Field crop: maize
Growth stage: 2
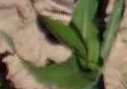
Species: maize